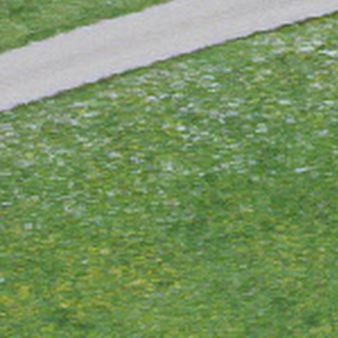
Label: other